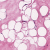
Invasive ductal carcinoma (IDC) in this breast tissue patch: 0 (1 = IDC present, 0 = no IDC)